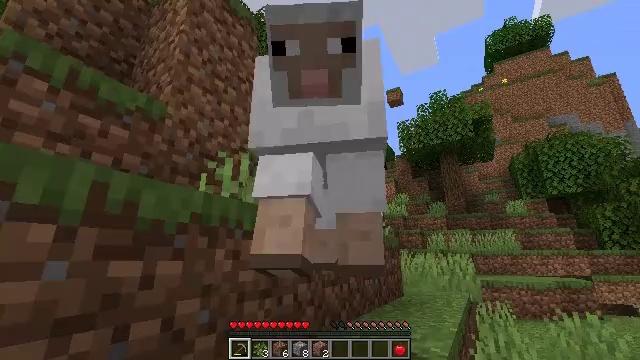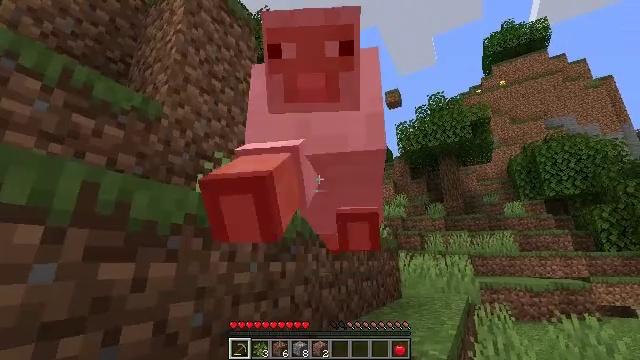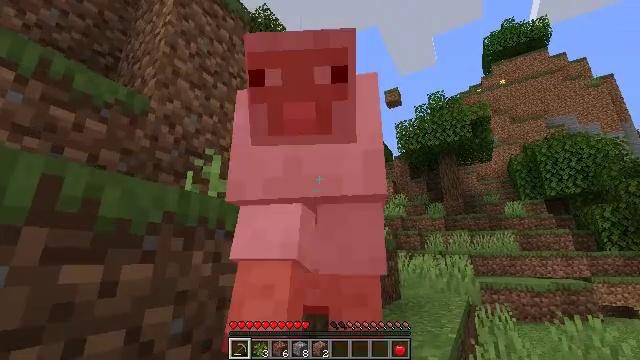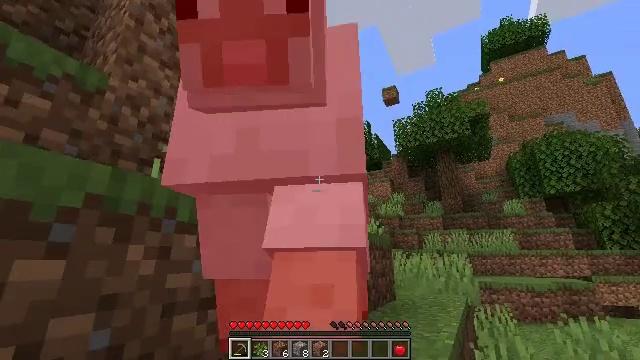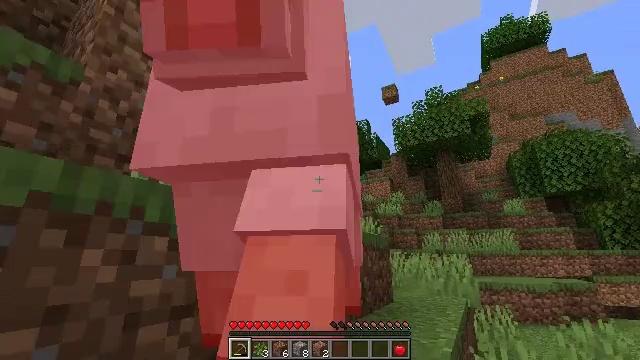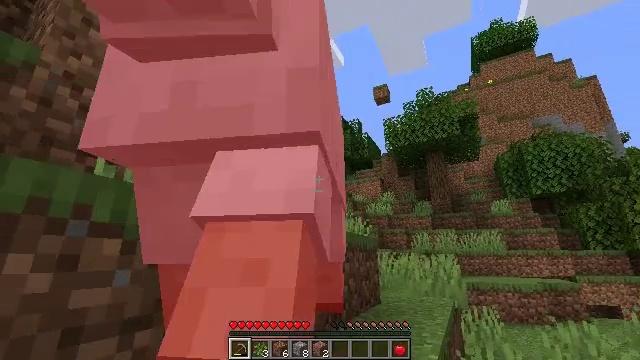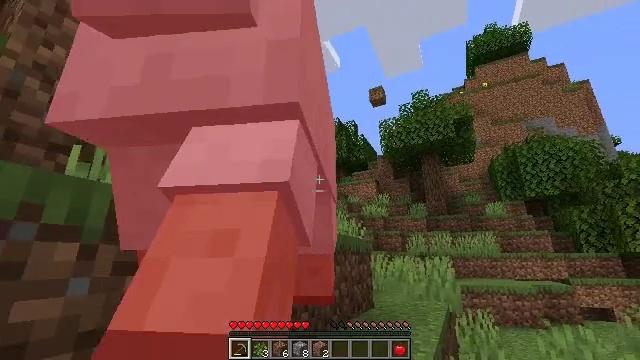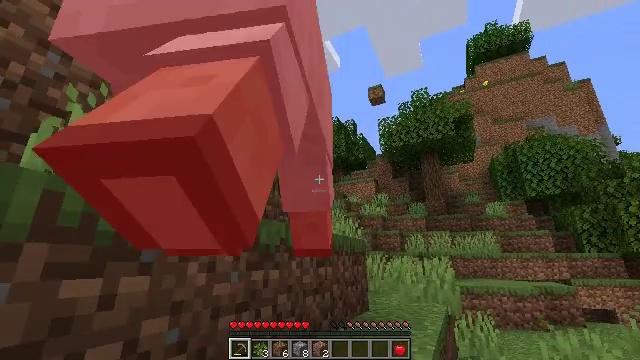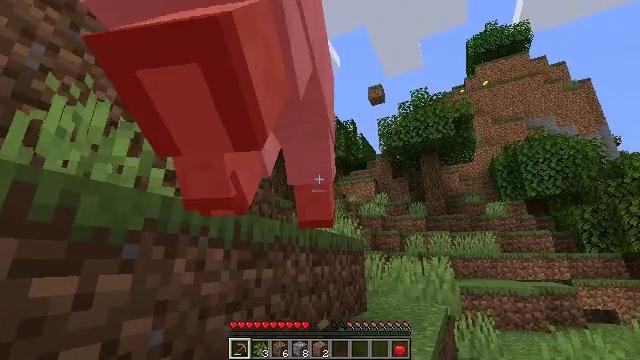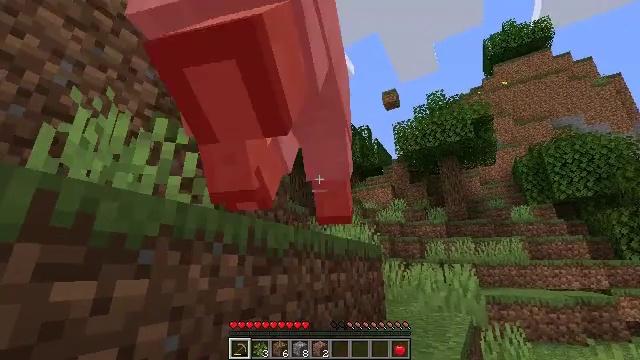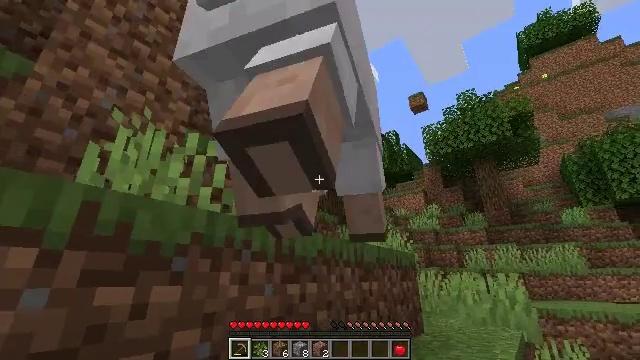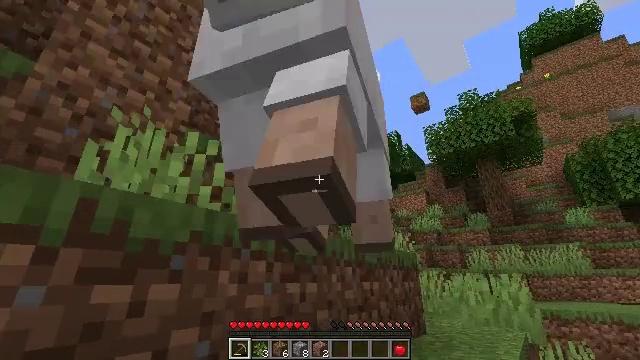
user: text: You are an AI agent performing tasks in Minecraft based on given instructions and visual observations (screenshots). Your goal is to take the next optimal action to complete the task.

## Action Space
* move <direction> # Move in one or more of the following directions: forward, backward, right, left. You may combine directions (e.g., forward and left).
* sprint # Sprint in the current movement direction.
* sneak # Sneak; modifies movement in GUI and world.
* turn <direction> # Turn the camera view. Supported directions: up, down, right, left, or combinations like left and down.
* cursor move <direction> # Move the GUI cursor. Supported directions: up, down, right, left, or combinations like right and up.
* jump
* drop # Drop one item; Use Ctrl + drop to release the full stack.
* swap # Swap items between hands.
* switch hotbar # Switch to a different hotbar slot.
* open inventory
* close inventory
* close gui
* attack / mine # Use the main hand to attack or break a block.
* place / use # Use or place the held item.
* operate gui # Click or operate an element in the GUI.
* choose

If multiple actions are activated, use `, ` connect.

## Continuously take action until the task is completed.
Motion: motion action
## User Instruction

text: Hunt a sheep.
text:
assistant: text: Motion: move forward
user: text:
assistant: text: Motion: move forward
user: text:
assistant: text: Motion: move forward
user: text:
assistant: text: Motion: move forward
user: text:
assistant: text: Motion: move forward, turn right
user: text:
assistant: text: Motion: move forward
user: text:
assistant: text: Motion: attack / mine
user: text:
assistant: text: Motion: attack / mine
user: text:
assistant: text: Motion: turn left and up, attack / mine
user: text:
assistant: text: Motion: turn left and up
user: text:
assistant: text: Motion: no_op
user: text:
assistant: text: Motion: no_op